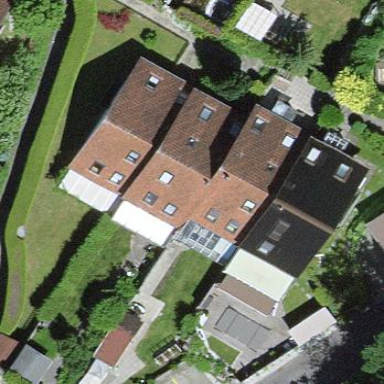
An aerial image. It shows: Gabled house with the roof oriented across.